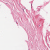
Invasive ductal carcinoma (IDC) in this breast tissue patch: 0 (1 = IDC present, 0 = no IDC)